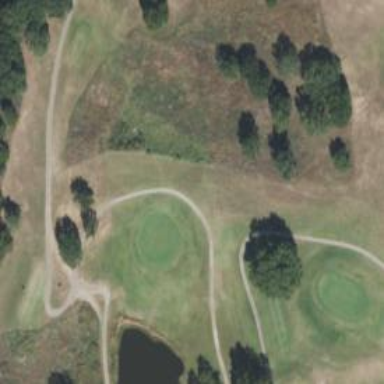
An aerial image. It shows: Golf hole.